Question: I know there are browser rendering inconsistencies between Chrome and Firefox (Windows, both). But I am seeing a weird bug involving @font-face & gooogle-fonts shifting the font down about 10px in Chrome.
Here is an image to illustrate the problem. I have highlighted the text so that you can see the shift:

Here is the CSS for clarity:
'''
.primary-menu li a,
.primary-menu li a:visited {
display: block;
text-decoration: none;
text-transform: uppercase;
color: white;
font-family: 'Oswald', sans-serif;
font-weight: 700;
padding-right: 0;
transition: padding-right .5s;
}
'''
I am using Google Fonts for the Oswald type face:
'''
<link rel='stylesheet' href='http://fonts.googleapis.com/css?family=Open+Sans:400,700|Oswald:400,700' type='text/css'>
'''
I am using a CSS reset, so most properties are set to a default value. I have tried fiddling with the CSS to see if I can analyse why it is shifting, but I can not see an effect other than turning off the font-face.
Here is the source site for reference. <URL>
Any knowledge on why this is happening would be fantastic.
Many thanks,
Neil
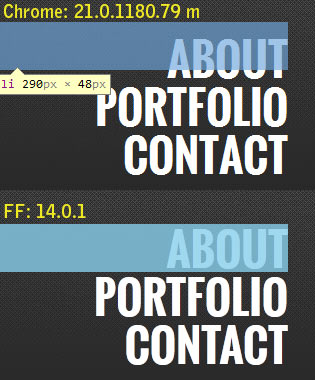
Answer: I was having the same issue, but in FireFox - I removed the Oswald fonts I had in my font directory on my computer and it fixed the issue. Maybe give that a go?